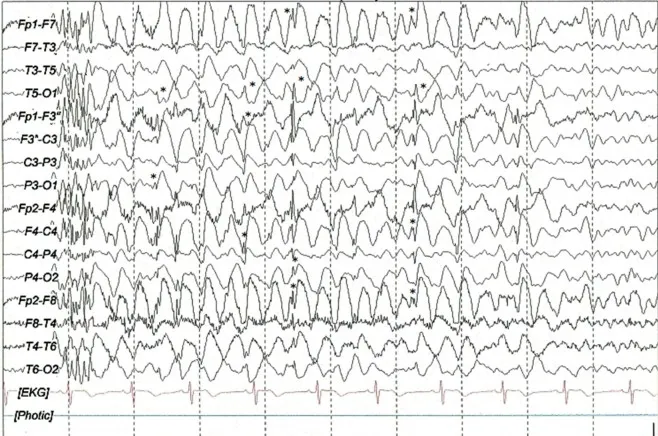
Interictal sleep (N1 stage) EEG scalp recording with generalized paroxysm of poly-spikes followed by fragmented 1-1.5 Hz spike and slow-wave complexes (*) mixed with slow waves at 3-4 Hz with higher amplitude in the anterior quadrants. Filters: 0.03-70 Hz, notch: 60 Hz, sensitivity: 7 muV/mm.
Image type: electrography (eeg)